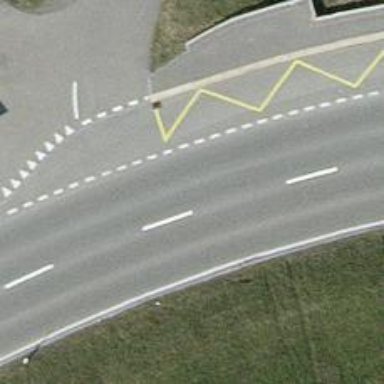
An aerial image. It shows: Bus stop with stop position for public transport.